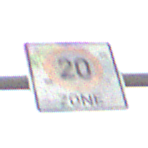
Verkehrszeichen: BeginnZone20
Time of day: MorningAfternoon
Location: Outdoor (Nature)
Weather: Overcast
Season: NotSpecified
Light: Natural